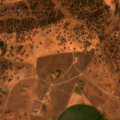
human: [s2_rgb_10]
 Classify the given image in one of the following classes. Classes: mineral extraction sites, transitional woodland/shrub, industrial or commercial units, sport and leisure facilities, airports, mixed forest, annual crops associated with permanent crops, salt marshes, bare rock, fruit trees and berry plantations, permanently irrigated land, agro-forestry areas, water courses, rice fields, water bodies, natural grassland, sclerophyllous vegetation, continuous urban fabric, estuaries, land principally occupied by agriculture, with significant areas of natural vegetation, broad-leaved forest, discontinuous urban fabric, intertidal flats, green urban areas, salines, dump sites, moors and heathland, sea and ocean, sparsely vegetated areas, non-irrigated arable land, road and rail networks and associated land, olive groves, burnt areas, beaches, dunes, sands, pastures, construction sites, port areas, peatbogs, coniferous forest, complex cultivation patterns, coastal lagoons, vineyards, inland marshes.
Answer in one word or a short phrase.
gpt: non-irrigated arable land, permanently irrigated land, olive groves, pastures, complex cultivation patterns, agro-forestry areas, broad-leaved forest